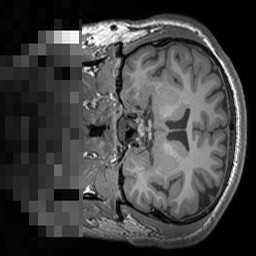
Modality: T1w
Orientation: coronal
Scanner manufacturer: siemens
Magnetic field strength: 3 T
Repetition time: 1.5 s
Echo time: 0.00291 s